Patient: sex M, age 29
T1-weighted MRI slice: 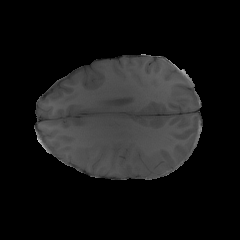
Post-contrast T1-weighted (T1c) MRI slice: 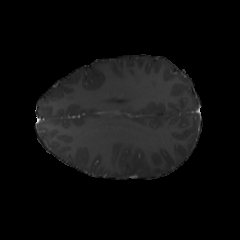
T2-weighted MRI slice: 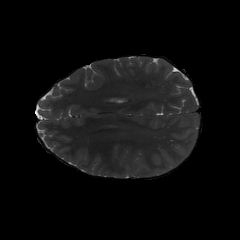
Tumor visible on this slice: no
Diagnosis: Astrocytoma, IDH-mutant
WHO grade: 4